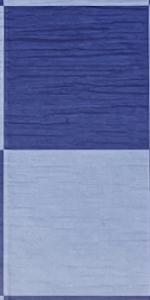
Label: Empty